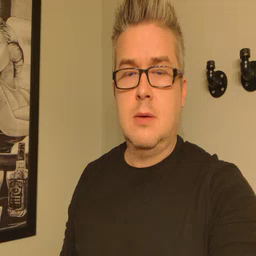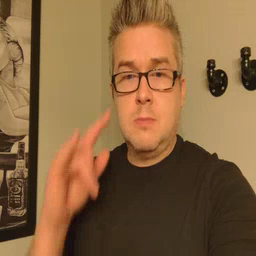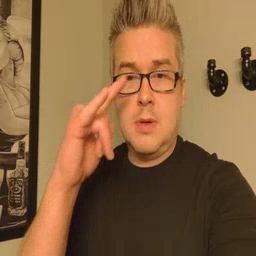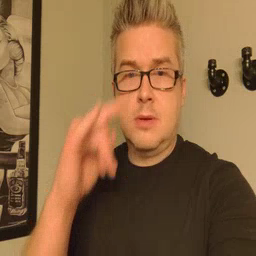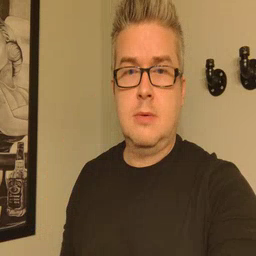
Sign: airplane